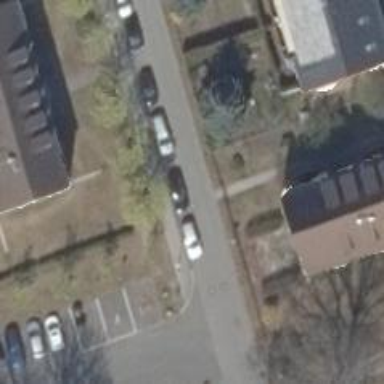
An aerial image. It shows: Residential road with asphalt surface.